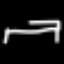
Label: bed